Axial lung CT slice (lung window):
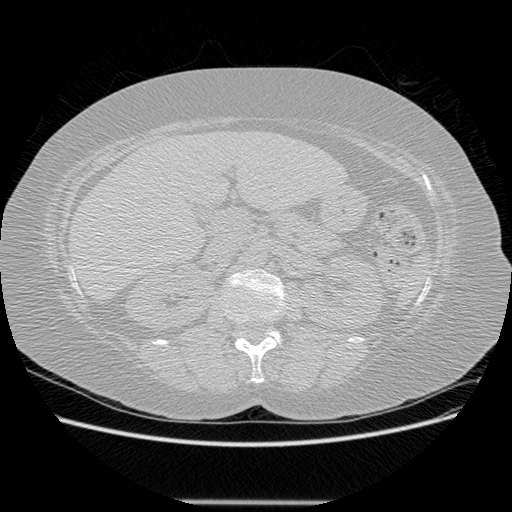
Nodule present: no